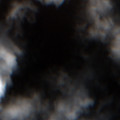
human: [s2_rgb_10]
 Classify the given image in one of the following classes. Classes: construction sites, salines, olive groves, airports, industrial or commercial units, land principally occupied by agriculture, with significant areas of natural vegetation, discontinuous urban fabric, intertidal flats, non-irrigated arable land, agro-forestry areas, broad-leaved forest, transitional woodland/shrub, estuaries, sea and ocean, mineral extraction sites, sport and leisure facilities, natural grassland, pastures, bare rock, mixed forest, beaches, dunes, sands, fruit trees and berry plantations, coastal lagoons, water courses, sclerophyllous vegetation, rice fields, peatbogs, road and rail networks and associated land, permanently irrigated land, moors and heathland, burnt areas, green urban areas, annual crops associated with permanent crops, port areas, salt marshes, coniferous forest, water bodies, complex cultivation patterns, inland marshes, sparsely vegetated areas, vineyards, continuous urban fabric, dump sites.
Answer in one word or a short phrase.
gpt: moors and heathland, peatbogs